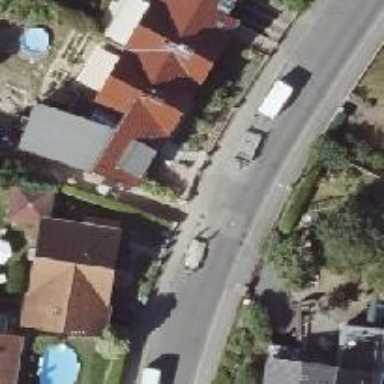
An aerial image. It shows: Residential road with asphalt surface. The road has sidewalks on both sides and opposite cycleway.